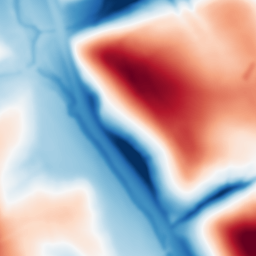
Category: multiscale
Decomposition family: dog
Decomposition parameters: sigma_low: 2
sigma_high: 50
Upsampling method: linear_exact
Upsampling parameters: scale: 4
Upsampling scale: 4